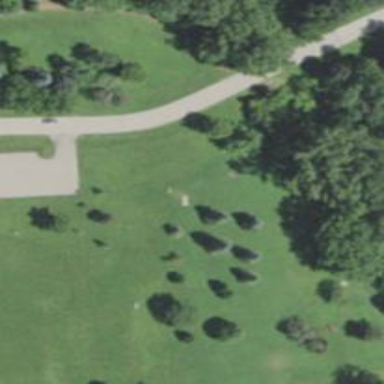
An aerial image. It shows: Disc golf tee.